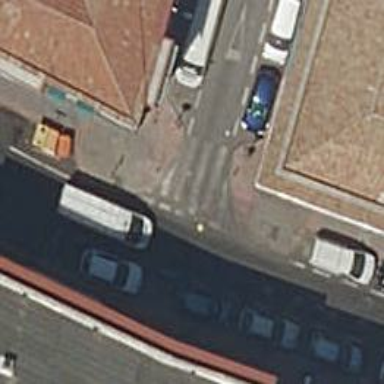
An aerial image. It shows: Marked crossing on the road.